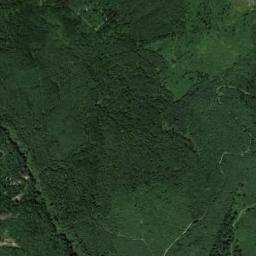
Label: forest